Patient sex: M
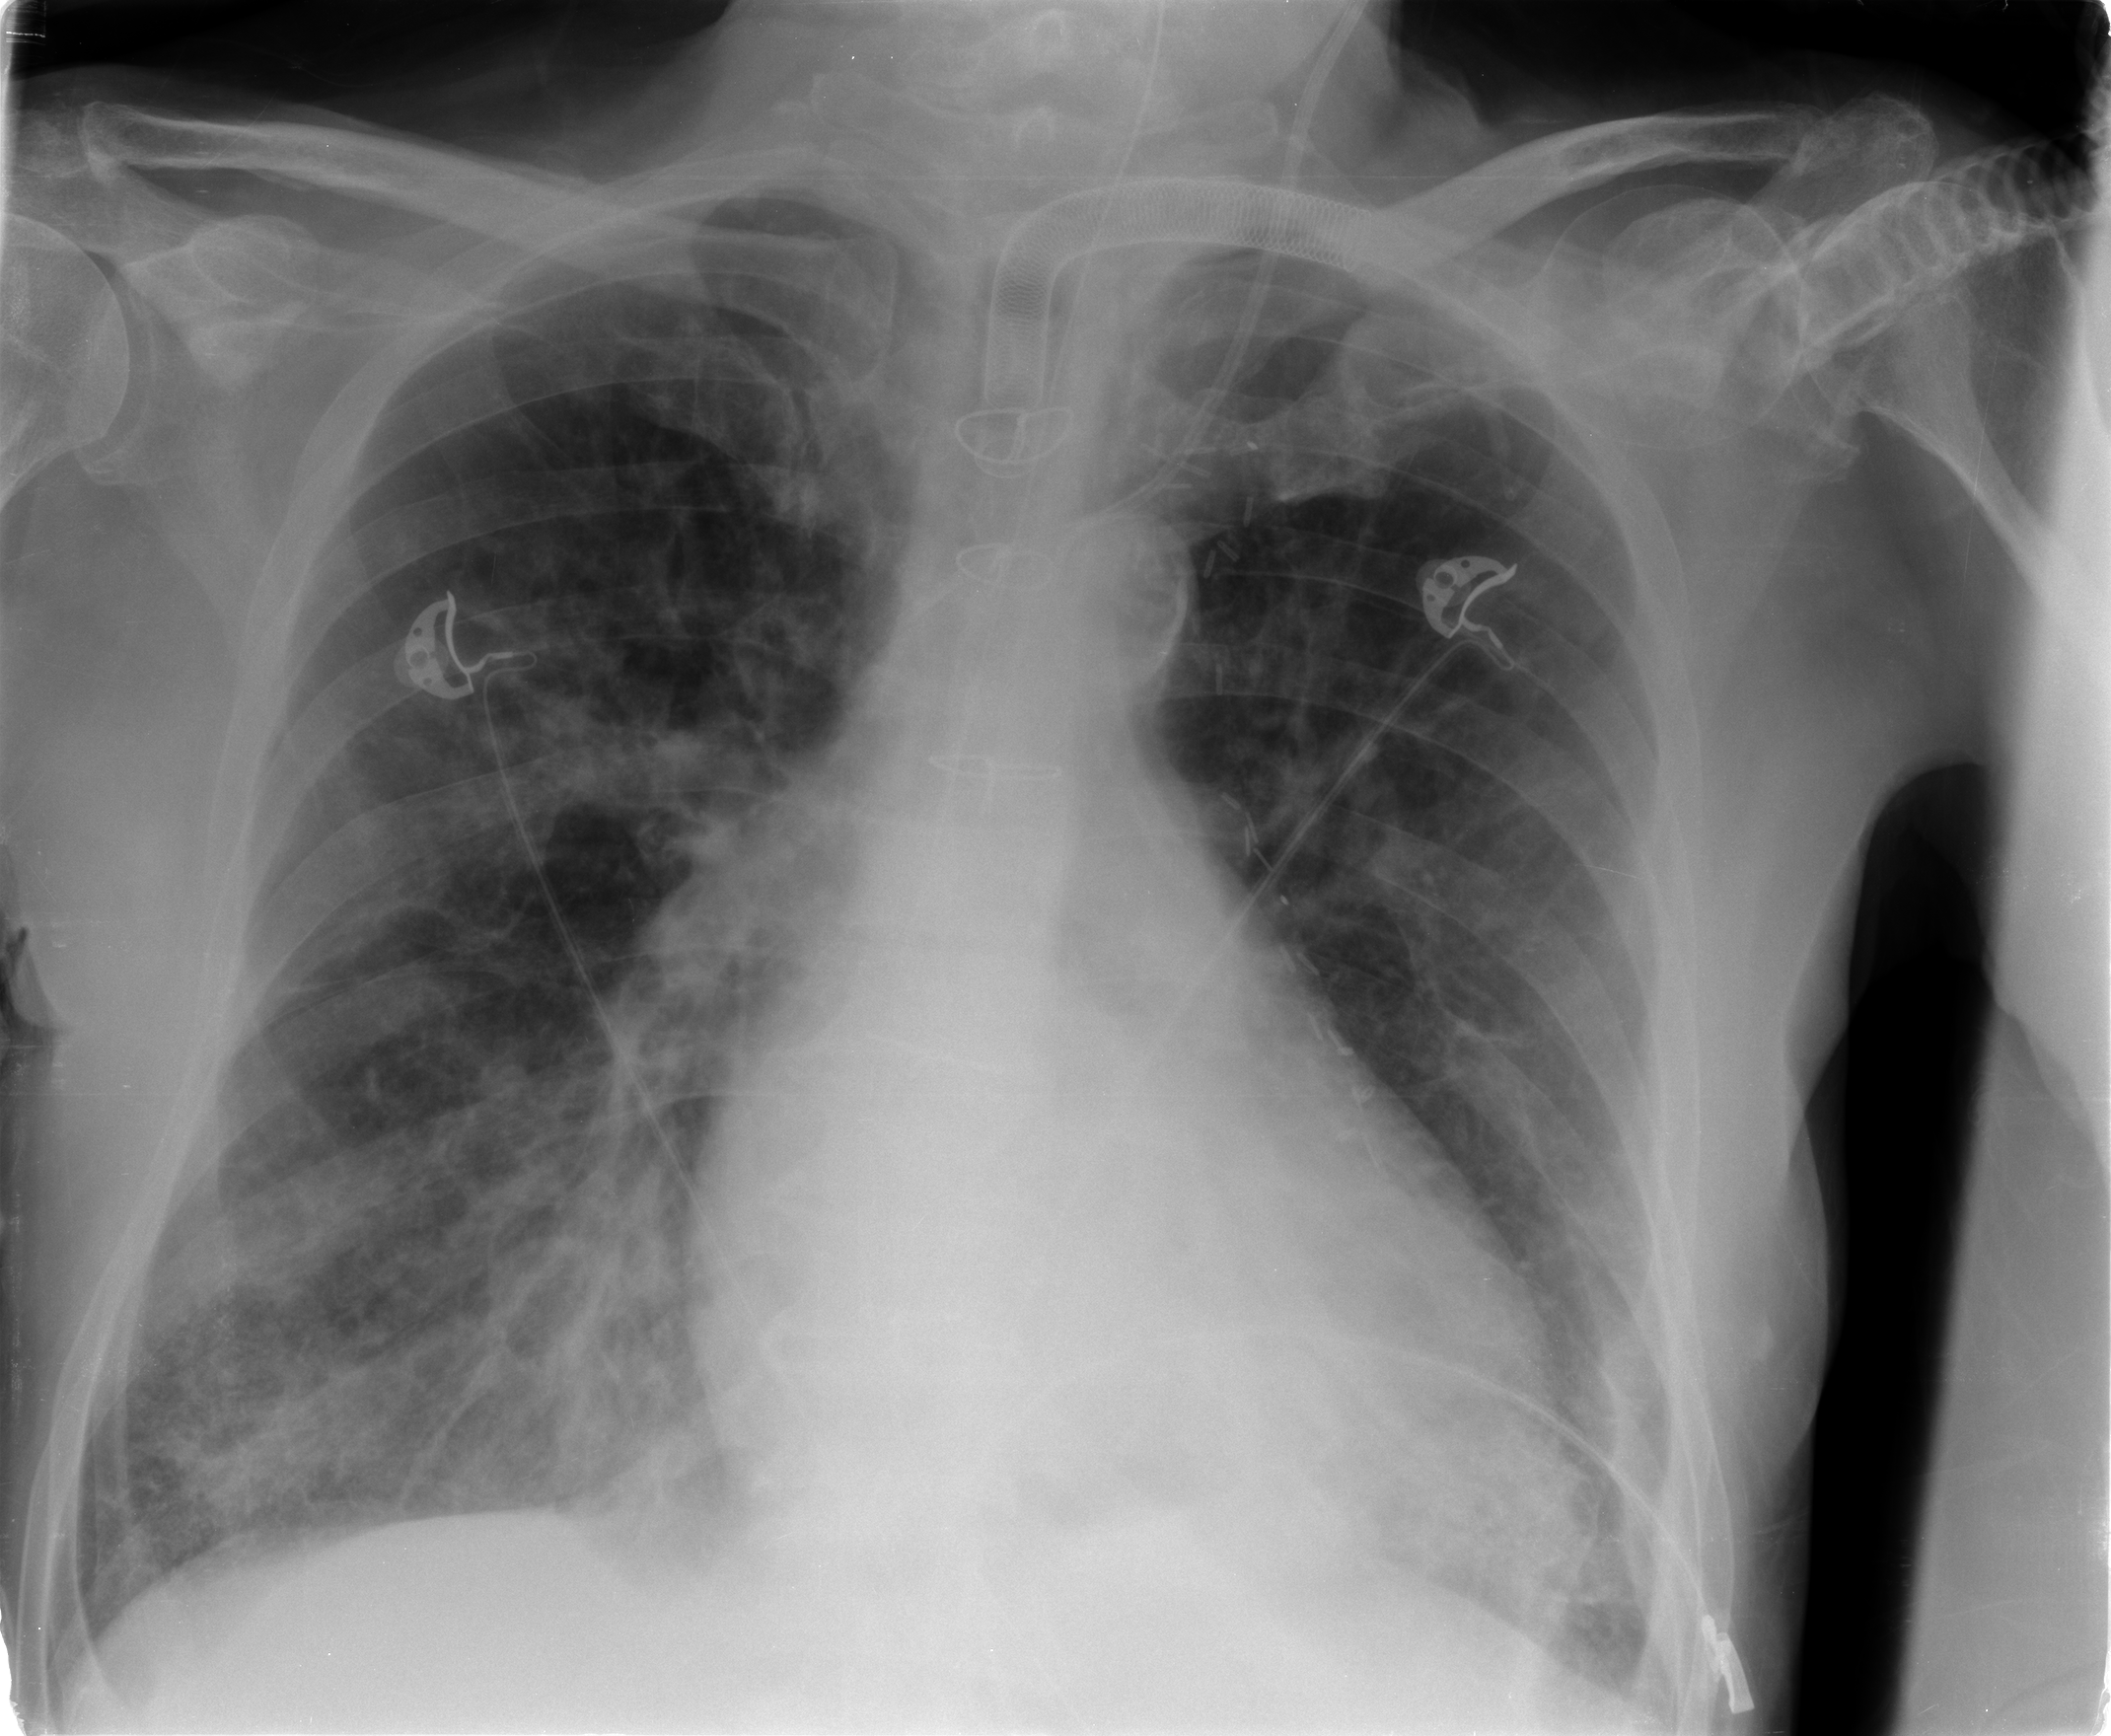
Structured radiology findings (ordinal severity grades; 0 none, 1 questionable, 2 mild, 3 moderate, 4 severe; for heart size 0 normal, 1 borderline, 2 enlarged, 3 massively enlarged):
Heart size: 3
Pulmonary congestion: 2
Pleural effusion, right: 0
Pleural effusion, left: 0
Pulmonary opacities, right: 2
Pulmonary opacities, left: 2
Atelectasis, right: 2
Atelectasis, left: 2